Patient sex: M
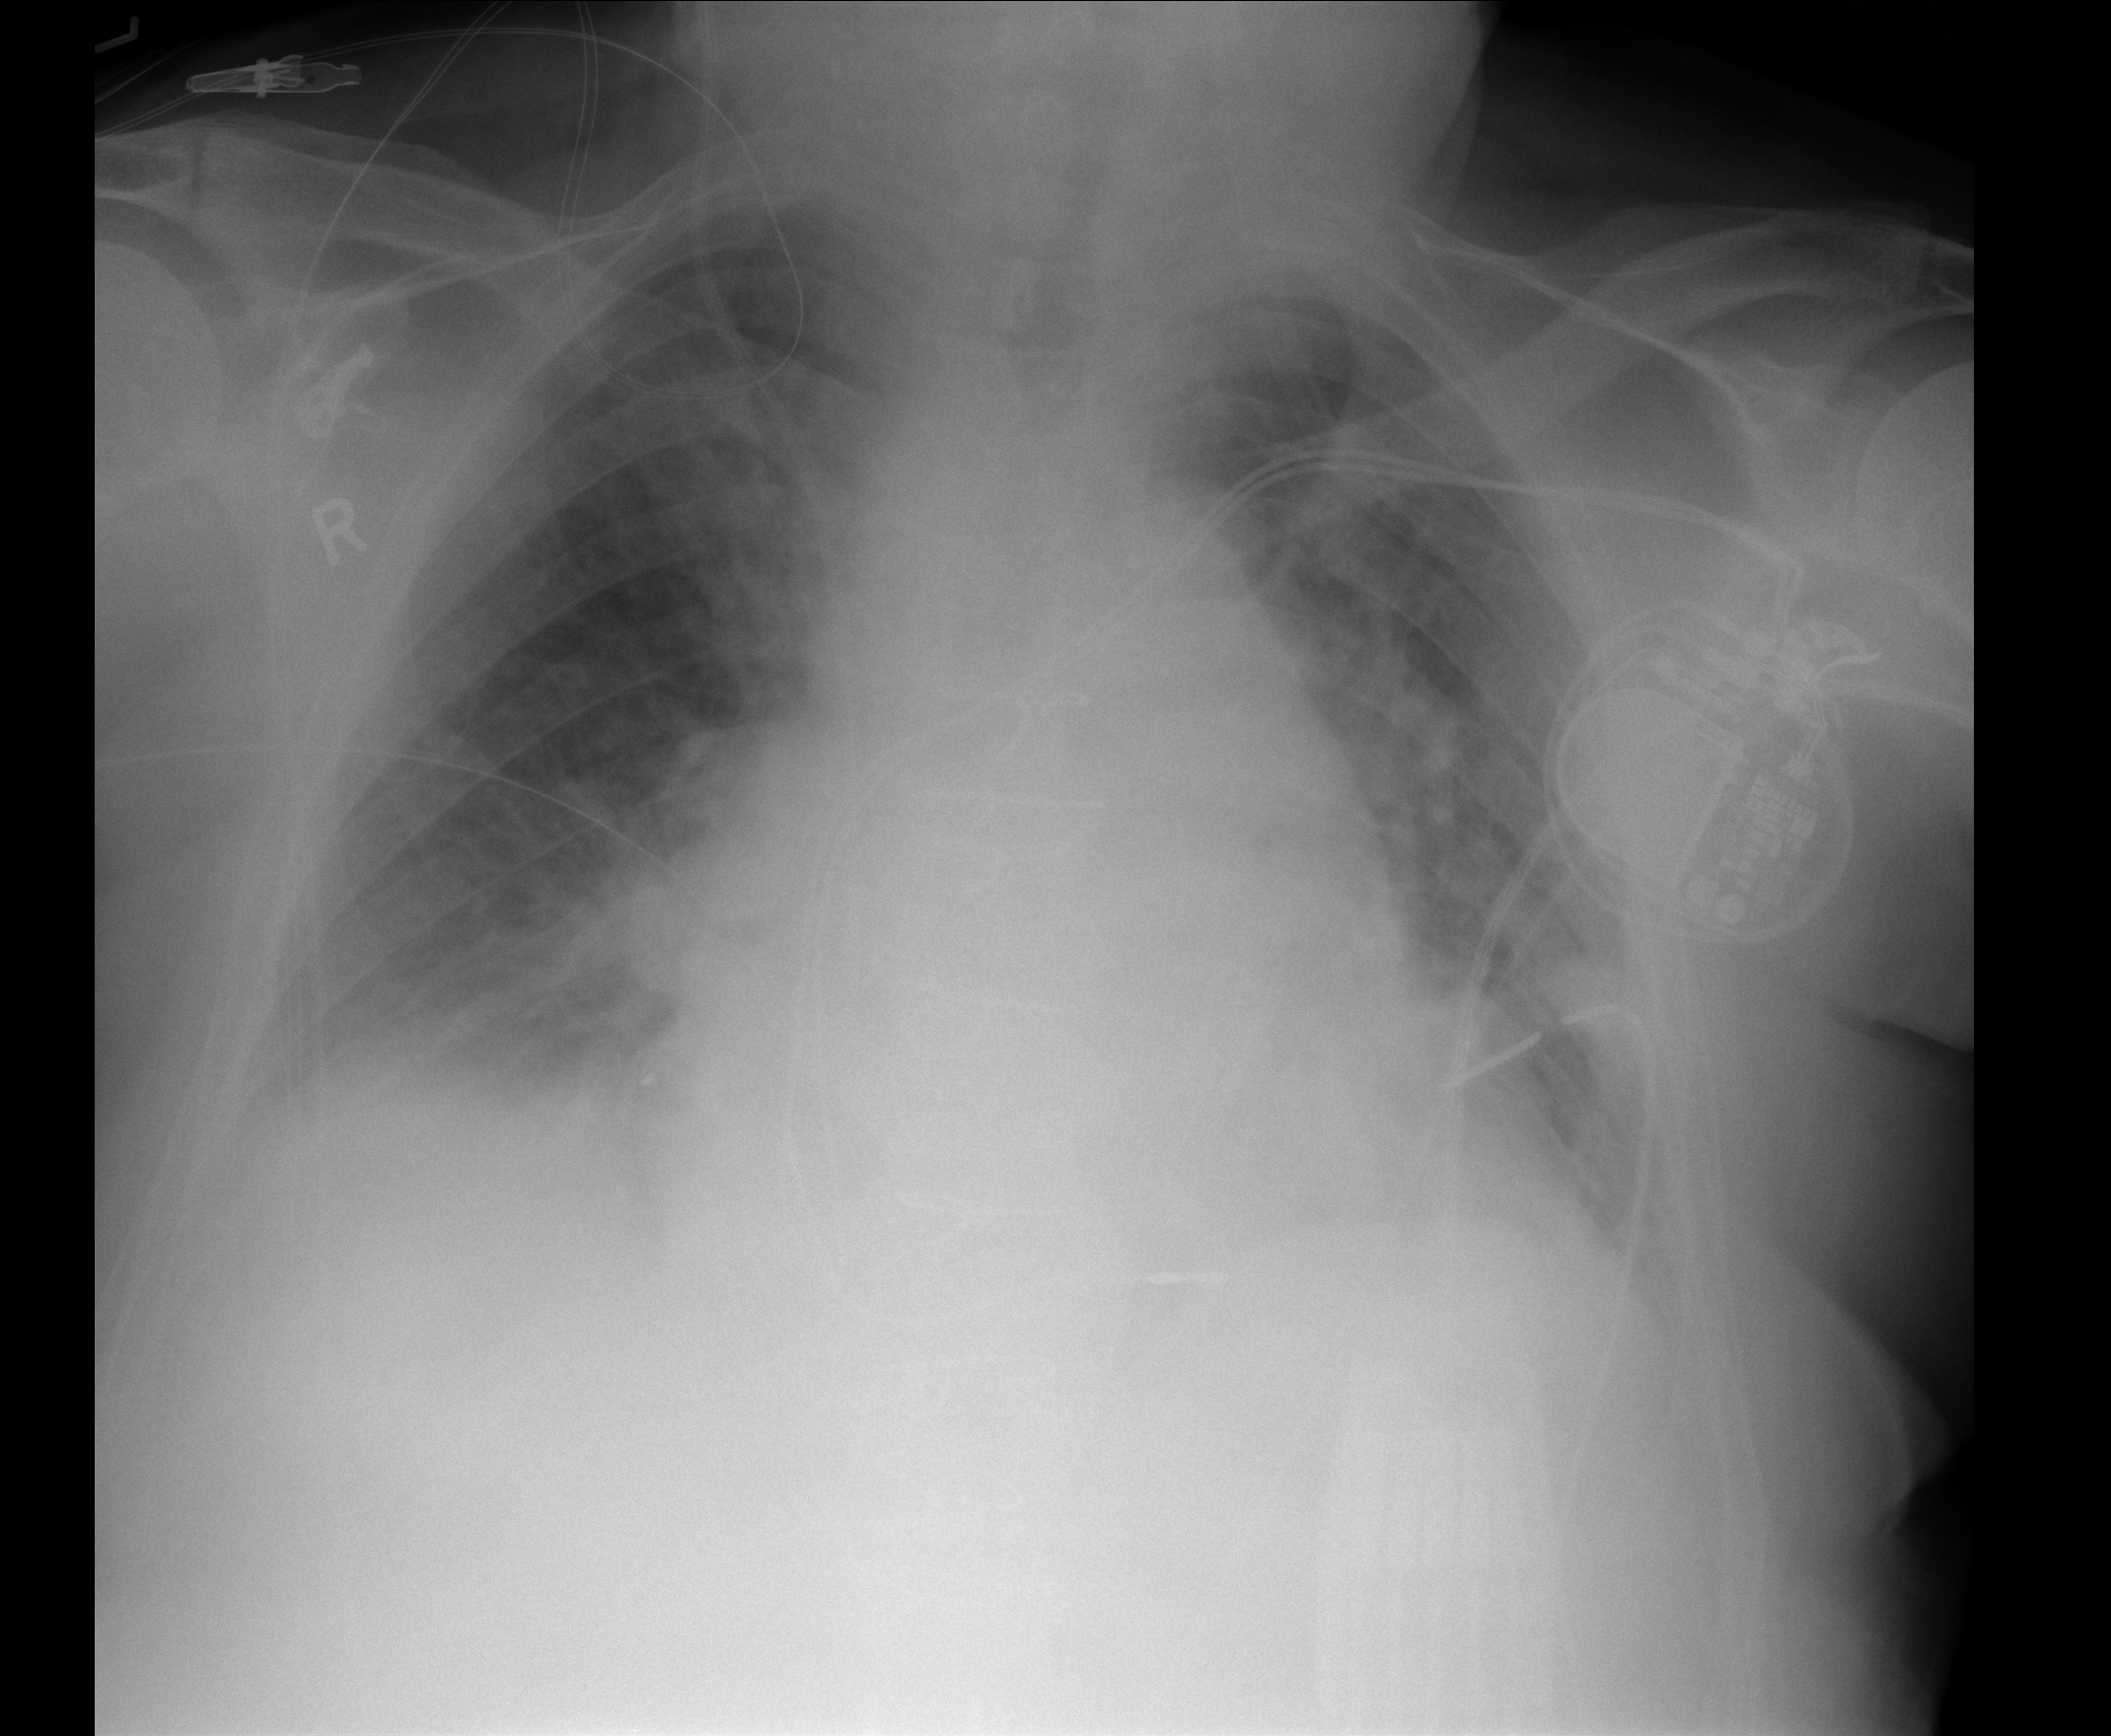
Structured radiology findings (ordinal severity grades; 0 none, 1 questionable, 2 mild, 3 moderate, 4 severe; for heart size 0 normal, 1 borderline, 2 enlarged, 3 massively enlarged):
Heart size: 2
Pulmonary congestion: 2
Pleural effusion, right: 2
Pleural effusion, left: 2
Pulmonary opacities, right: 2
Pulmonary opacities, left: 2
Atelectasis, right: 2
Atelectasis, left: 2